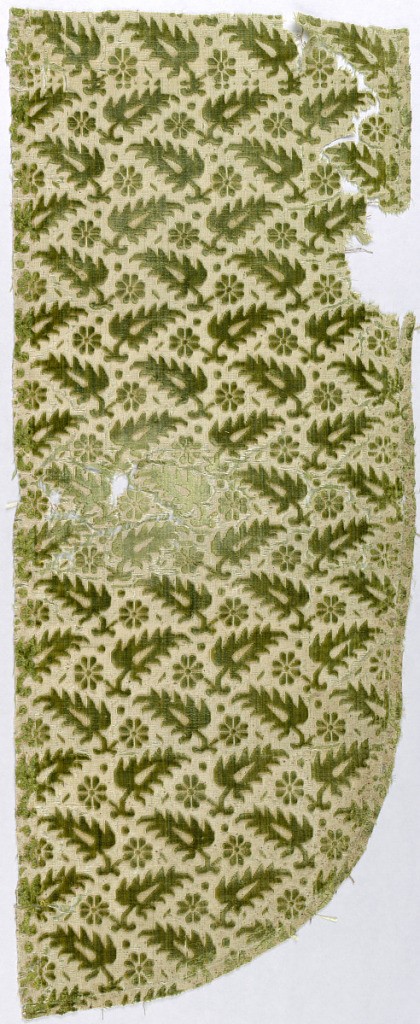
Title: Fragment
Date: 17th century
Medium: silk, metallic Technique: supplementary warp forming raised pile in plain weave foundation (velvet) with supplementary wefts
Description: Sprigs of large leaf and small flower in green velvet facing in alternate direction on white faced with silver.
Curved shapes as if the piece was a fragment from a chasuble.